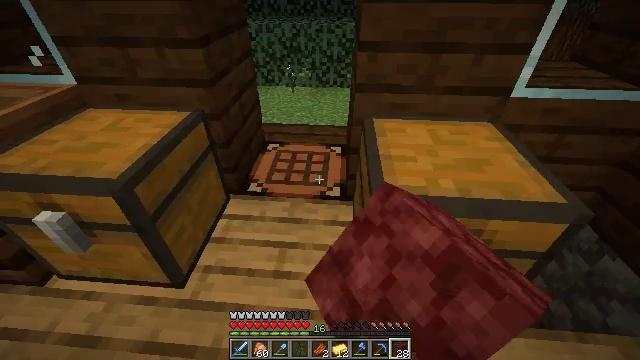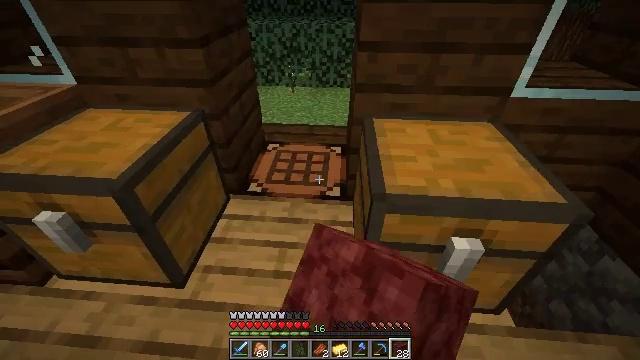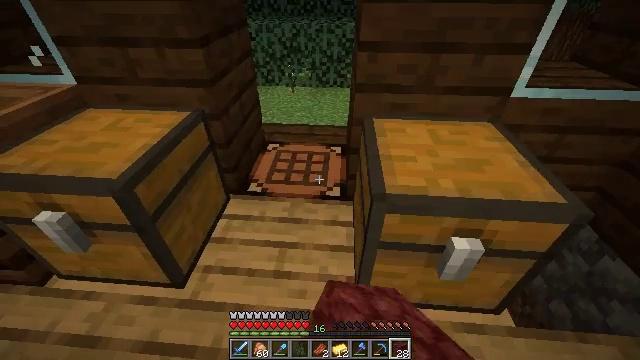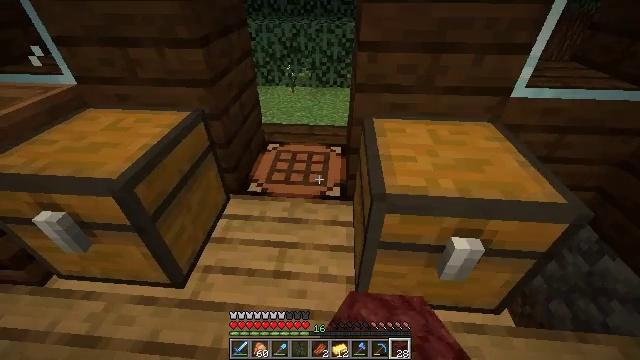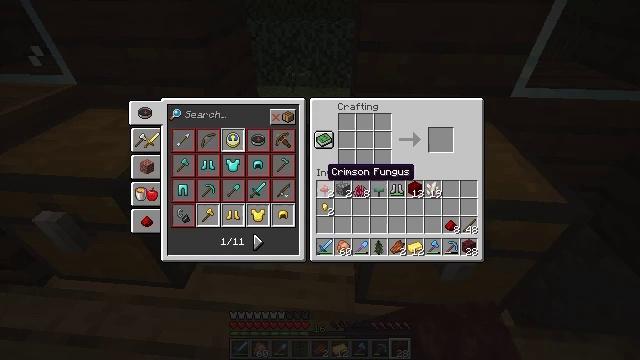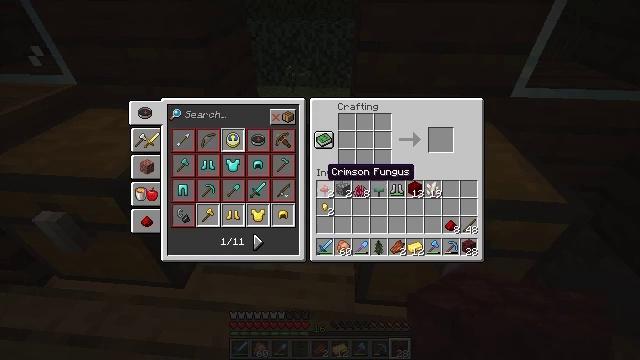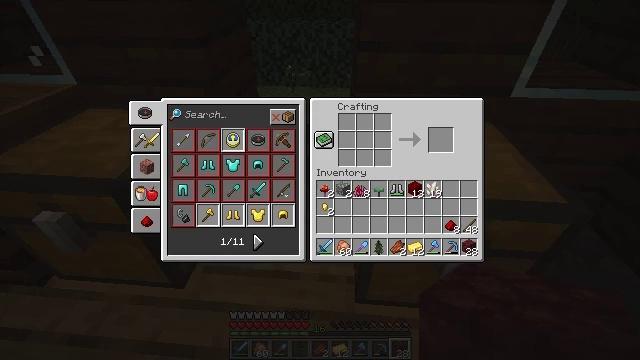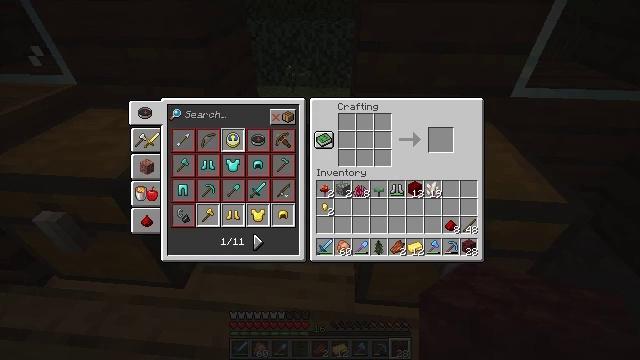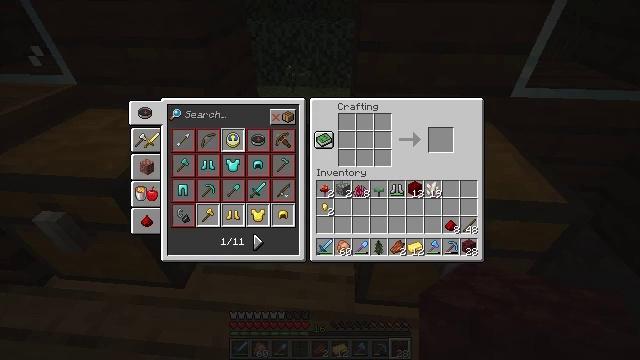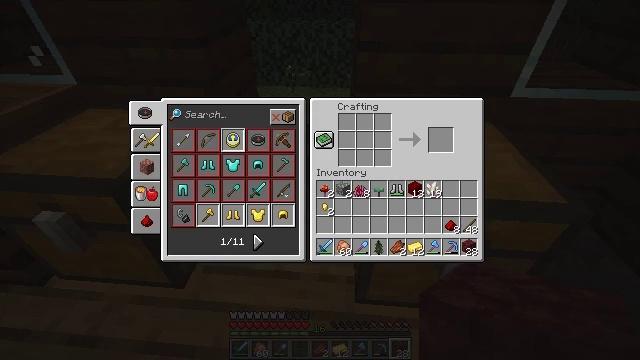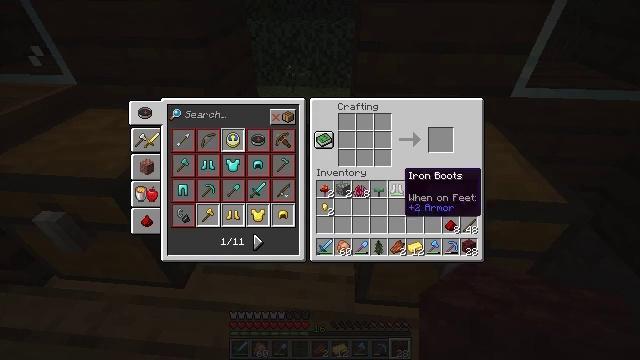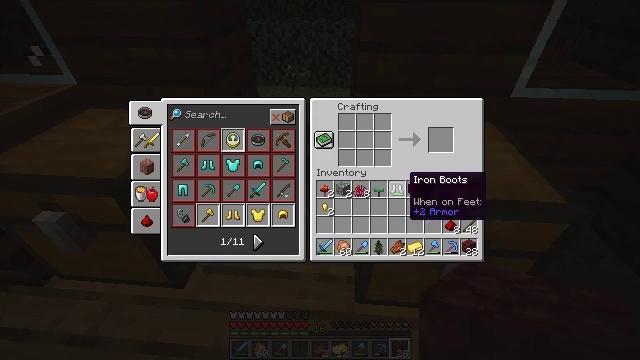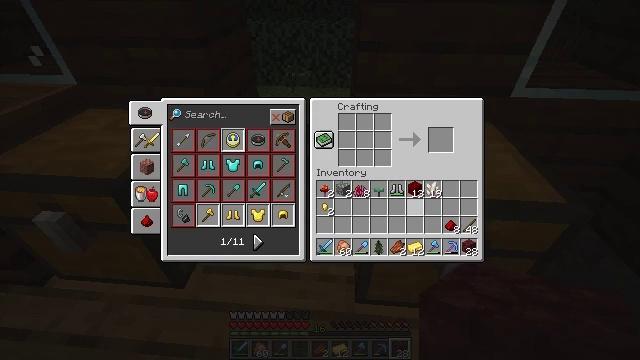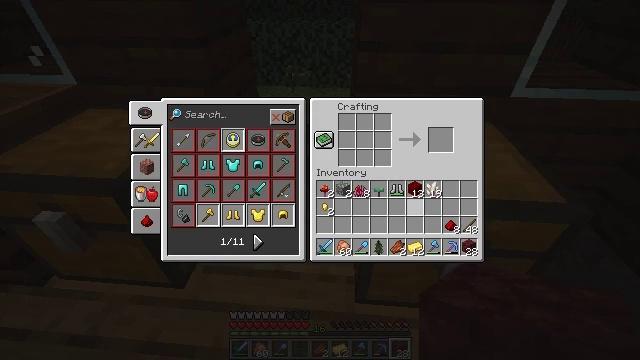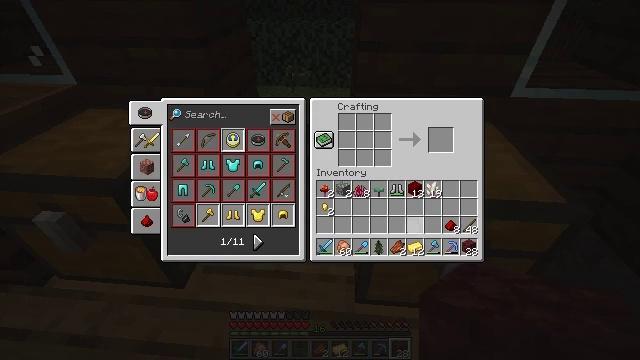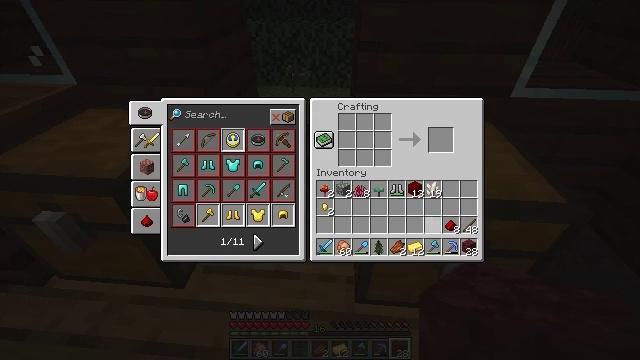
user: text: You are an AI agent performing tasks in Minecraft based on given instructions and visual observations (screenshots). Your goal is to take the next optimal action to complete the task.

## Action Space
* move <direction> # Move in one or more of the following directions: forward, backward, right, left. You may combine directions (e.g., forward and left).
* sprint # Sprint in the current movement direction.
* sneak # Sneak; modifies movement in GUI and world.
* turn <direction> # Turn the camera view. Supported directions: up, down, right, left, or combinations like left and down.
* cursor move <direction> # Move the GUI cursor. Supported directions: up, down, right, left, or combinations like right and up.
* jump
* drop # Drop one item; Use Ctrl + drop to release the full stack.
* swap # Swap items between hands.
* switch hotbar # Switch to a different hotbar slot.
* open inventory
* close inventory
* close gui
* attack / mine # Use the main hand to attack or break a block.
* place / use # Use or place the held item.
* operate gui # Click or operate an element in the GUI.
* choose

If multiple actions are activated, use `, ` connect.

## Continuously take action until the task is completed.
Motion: motion action
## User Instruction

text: Use sticks and gold to craft a powered rail.
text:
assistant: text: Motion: use / place
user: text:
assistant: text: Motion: no_op
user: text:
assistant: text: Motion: no_op
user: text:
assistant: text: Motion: open gui
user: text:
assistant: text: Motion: no_op
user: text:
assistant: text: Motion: no_op
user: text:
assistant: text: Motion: cursor move right
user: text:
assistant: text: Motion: cursor move right
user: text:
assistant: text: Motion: cursor move right
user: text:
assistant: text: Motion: cursor move right
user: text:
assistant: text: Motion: no_op
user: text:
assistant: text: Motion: cursor move down
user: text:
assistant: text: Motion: cursor move down
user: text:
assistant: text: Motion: cursor move right and down
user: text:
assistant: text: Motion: no_op
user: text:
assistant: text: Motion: no_op
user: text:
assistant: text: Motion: no_op
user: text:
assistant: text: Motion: no_op
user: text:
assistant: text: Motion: no_op
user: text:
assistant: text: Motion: no_op
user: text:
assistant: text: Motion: cursor move left and up
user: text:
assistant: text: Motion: cursor move left and up
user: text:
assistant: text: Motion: cursor move up
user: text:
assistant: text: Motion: no_op
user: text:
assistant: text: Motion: no_op
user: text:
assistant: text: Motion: no_op
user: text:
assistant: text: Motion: cursor move right
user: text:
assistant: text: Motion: cursor move right
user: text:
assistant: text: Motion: cursor move right
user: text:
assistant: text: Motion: no_op